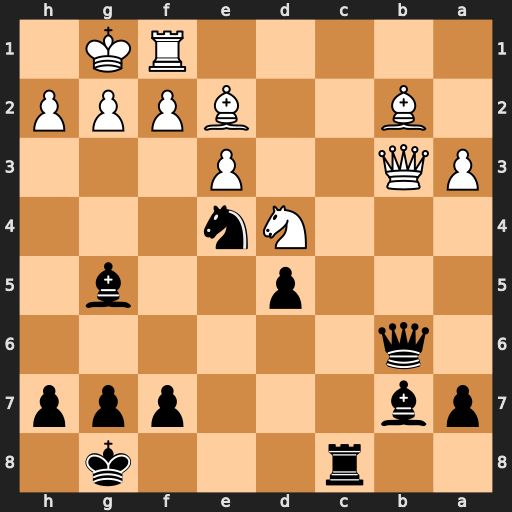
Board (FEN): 2r3k1/pb3ppp/1q6/3p2b1/3Nn3/PQ2P3/1B2BPPP/5RK1
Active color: b
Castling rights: -
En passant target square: -
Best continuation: Qxb3 Nxb3 Rc2 Rb1 Rxe2